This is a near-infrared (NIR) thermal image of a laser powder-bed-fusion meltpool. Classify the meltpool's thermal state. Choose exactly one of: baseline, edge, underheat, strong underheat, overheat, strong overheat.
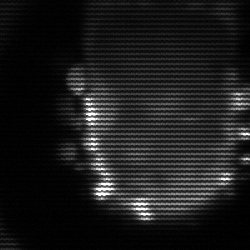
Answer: baseline